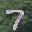
Label: 7